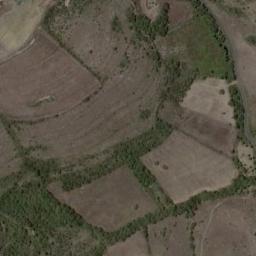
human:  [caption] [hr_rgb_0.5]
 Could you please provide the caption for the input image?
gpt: There is a winding path between the terraces .

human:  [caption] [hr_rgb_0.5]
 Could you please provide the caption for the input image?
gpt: There are many green plants on the terrace .

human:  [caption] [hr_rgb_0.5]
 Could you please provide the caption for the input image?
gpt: A small patch of brown and green mixed terraces .

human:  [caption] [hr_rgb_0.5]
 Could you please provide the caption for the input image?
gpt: The bare terrace is next to some trees .

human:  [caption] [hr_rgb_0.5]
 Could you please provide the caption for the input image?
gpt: There are some green meadows near the terraces .